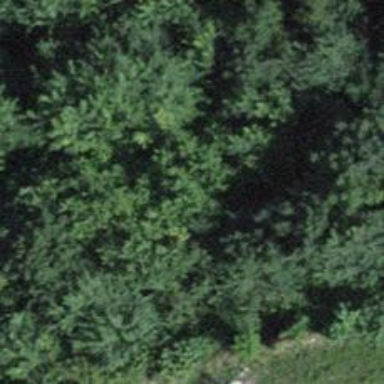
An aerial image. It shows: Path.